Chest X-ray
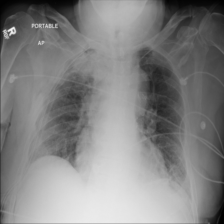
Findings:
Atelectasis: negative
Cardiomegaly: negative
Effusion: negative
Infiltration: negative
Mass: negative
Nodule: negative
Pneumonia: negative
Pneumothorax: positive
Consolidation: negative
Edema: negative
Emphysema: negative
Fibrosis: negative
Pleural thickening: negative
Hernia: negative